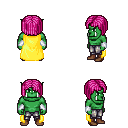
a pixel art fantasy rpg character, male body template, orc, green skin, yellow cape, metal pants, pink pageboy hairstyle, white cloth bracers, brown shoes, four views (front, back, left, right), 2x2 character sprite sheet, small pixel art, hard edges, no anti-aliasing